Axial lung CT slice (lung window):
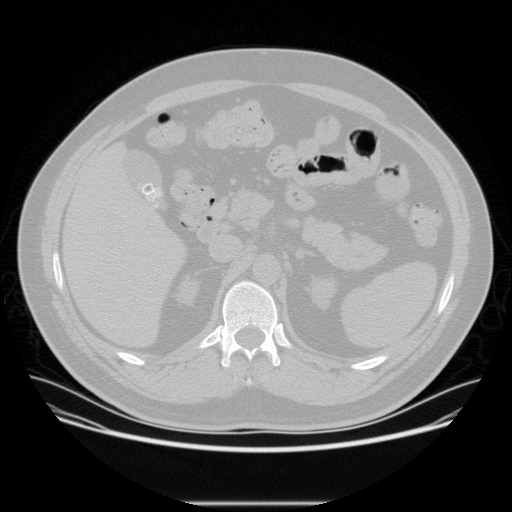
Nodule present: no